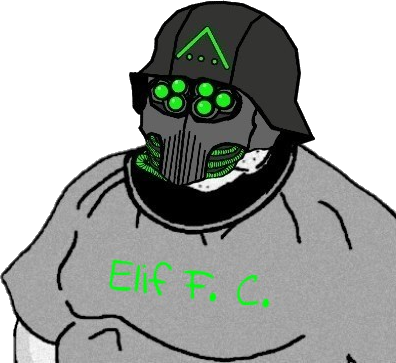
Label: 5_Blobjak